Field crop: maize
Growth stage: 2
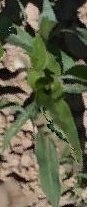
Species: maize